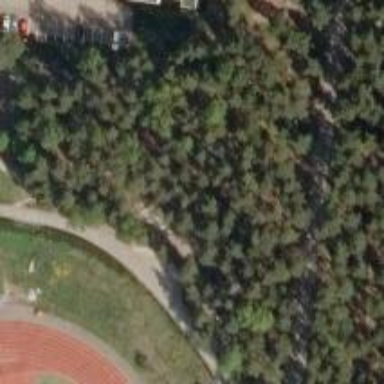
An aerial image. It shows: Fitness station in leisure land area.